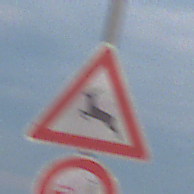
Verkehrszeichen: WildwechselRechts
Zusatzzeichen unten: VerbotUeberholenEinspurigeFahrzeuge
Umgebung: Outdoor, Nature
Tageszeit: SunriseSunset
Wetter: PartlyCloudy
Licht: Natural
Jahreszeit: NotSpecified
Kontrast: LowContrast